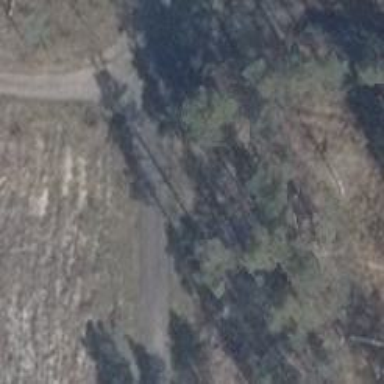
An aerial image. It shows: Sandy track with grade3 tracktype.